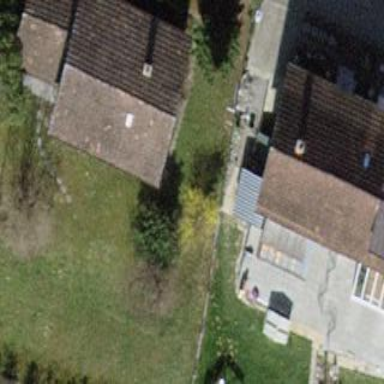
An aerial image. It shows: Detached building.